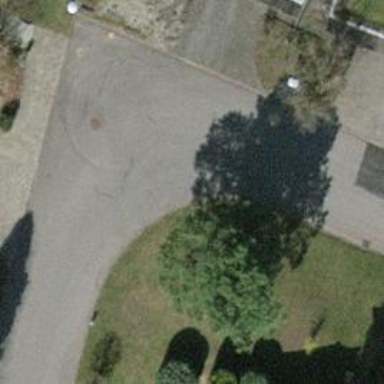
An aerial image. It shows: Residential road without sidewalk.